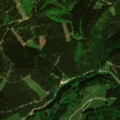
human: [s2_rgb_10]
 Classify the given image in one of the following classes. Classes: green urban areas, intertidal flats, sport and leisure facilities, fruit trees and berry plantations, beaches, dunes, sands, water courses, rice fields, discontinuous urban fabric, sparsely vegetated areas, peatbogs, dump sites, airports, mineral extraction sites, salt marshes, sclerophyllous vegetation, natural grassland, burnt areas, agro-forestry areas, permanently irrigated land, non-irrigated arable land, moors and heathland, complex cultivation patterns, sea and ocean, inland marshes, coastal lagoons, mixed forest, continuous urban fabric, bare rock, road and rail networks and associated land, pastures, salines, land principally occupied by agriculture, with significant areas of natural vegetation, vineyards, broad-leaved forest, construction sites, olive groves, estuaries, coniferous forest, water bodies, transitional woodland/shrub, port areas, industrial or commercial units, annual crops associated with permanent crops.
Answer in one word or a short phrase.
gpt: land principally occupied by agriculture, with significant areas of natural vegetation, coniferous forest